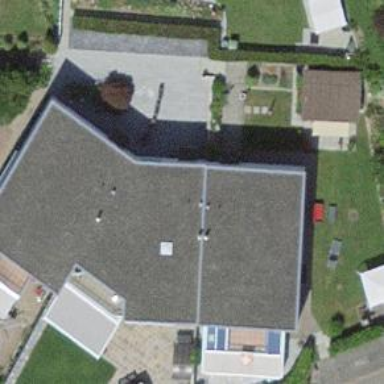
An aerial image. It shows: Terrace building.